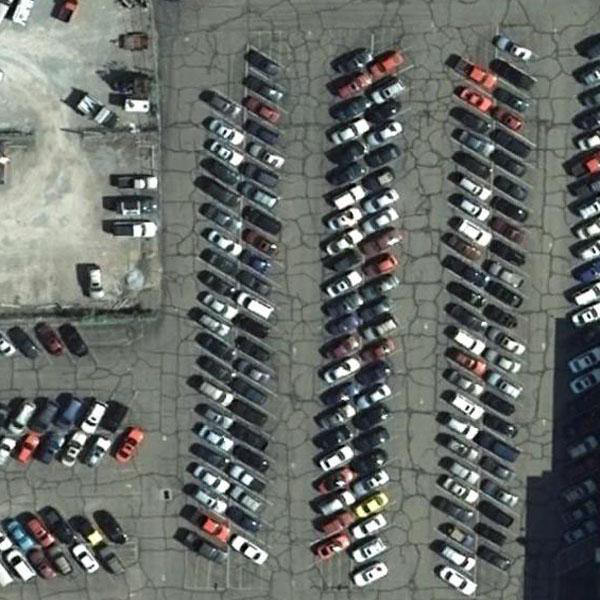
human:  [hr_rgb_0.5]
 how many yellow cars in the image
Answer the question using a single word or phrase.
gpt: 1